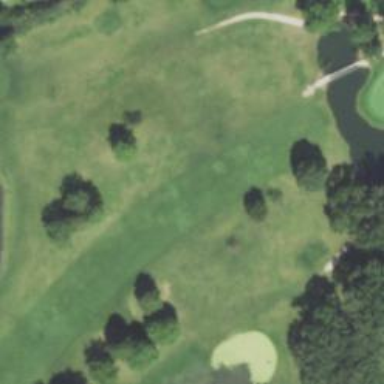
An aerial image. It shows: Golf hole.